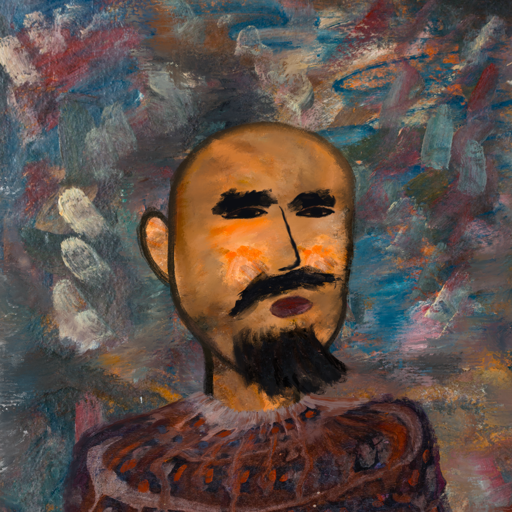
Background: Boggyland, Head And Neck Side: Gypsy_Queen, Face Side: Mosgoul, Bust: Hypocrite, Hair Side: Blank, Head Accessory: Blank, Second Necklace: Blank, Necklace: Blank, Baby: Blank